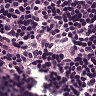
Metastatic tissue present: no